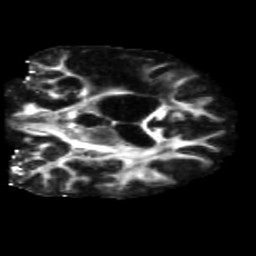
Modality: FA
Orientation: coronal
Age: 46
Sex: male
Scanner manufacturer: siemens
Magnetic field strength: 3 T
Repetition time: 5.25 s
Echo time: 0.08 s